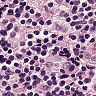
Metastatic tissue present: no